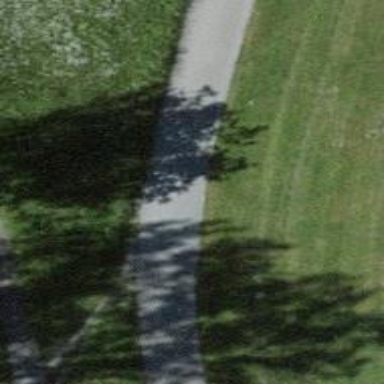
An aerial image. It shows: Path on the ground.